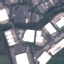
Land use / land cover class: Industrial